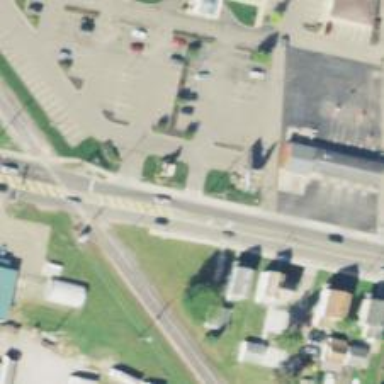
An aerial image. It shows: Unmarked crossing on footway.